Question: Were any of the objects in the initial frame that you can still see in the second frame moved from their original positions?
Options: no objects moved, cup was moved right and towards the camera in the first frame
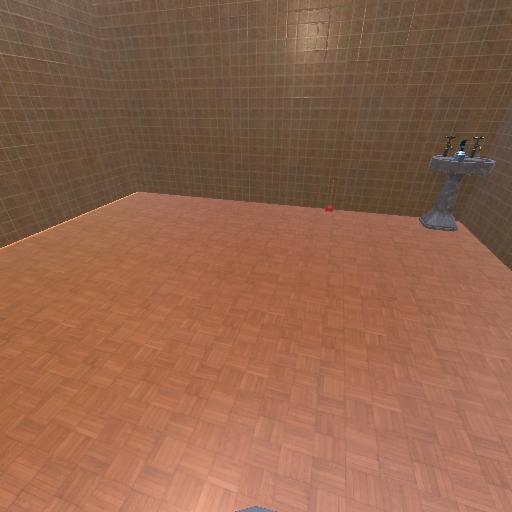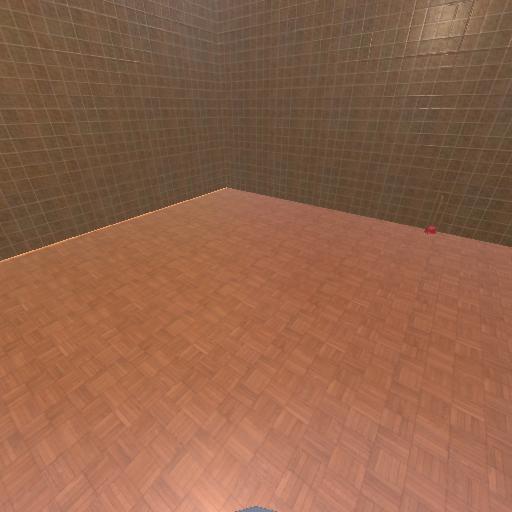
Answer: no objects moved